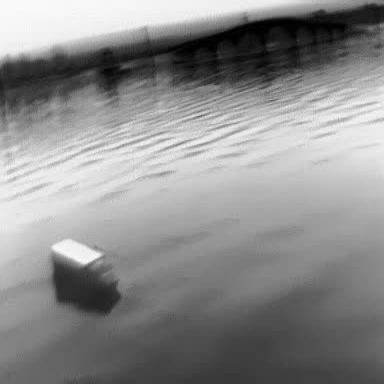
There is a fishing_boat in the infrared image.